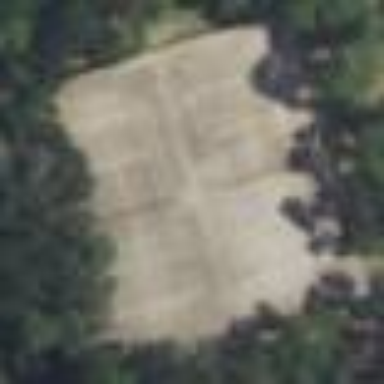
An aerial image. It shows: Recreation ground with tennis court surrounded by fence.